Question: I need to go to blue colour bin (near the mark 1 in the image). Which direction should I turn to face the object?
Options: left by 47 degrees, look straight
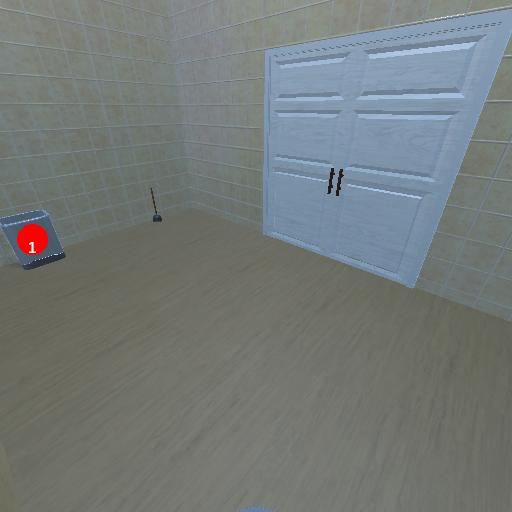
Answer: left by 47 degrees